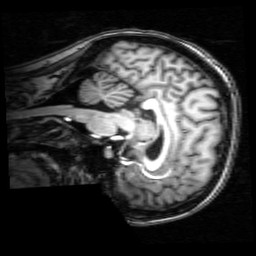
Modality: T1w
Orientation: sagittal
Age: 20
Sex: female
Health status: healthy
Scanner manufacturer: philips
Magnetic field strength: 3 T
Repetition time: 0.008 s
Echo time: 0.0037 s